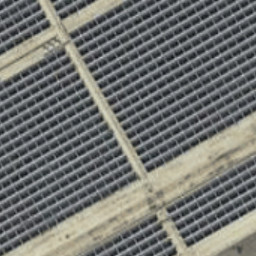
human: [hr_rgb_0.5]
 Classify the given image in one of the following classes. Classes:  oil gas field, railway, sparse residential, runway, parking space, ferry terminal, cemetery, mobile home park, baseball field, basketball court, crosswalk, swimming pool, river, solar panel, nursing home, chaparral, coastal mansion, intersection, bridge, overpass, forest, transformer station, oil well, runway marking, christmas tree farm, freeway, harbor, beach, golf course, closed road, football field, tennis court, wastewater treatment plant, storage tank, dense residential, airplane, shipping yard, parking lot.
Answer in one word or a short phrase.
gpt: solar panel